Question:
here is the configuration code: <URL>
apologies for the formatting but it is generated rather than written
I would like the labels to align with the columns and to be able to add my own labels which I think can be done with categories
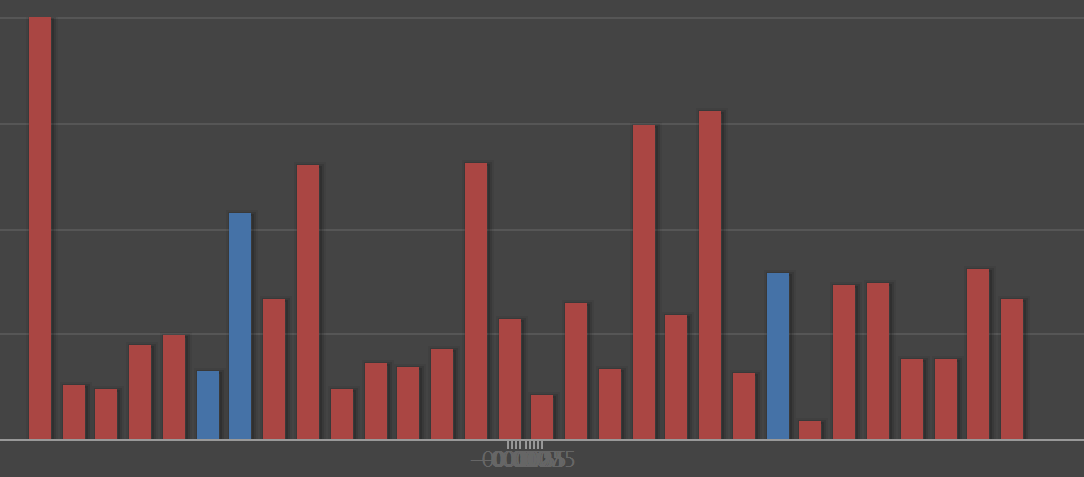
Answer: You are plotting each point to a different series !!! It should be a single series with multiple points to get things right. You will also need to define an xAxis that contains all the x values in the correct order.
'''
"xAxis": {
"categories": [
'Core i7-3770 4-Core 3.4GHz',
'Core 2 Duo E4600 2.4GHz',
'Pentium Dual Core E2200 2.2GHz'
]
}
'''
Set all the values into the 'data' array with y value and the color
'''
"series": [{
"type": "column",
"name": "Popular CPU",
"data": [
{
"color": "#AA4643",
"y": 100},
{
"color": "#4572A7",
"y": 13.24},
{
"color": "#AA4643",
"y": 12.03}
]
}]
'''
<URL>
<URL>